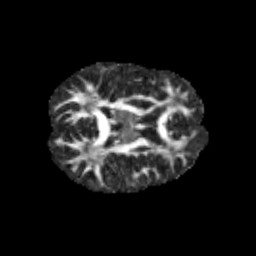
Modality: FA
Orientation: axial
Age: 11
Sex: male
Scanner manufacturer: siemens
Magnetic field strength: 3 T
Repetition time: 3.8 s
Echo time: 0.07 s